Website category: sports
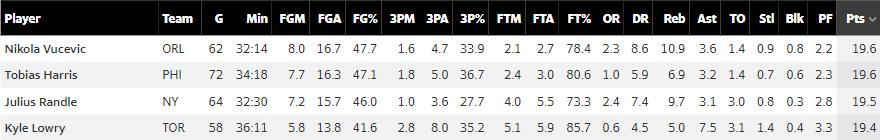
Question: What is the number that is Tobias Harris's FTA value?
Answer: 3.0

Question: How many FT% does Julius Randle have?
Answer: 73.3

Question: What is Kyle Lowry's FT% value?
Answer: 85.7

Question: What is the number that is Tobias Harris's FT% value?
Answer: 80.6

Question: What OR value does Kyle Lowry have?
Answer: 0.6

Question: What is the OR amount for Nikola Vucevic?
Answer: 2.3

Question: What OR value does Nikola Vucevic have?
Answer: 2.3

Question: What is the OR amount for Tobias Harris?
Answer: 1.0

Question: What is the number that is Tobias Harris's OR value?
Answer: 1.0

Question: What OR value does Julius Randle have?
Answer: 2.4

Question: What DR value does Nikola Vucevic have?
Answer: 8.6

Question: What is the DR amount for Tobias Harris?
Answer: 5.9

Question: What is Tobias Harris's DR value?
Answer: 5.9

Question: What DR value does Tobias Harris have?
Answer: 5.9

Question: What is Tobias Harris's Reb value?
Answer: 6.9

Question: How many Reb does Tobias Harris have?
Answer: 6.9

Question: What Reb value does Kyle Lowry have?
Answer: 5.0

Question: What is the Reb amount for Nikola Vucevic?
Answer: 10.9

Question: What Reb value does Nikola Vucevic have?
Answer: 10.9

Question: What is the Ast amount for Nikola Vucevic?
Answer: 3.6

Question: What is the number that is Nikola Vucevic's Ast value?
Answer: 3.6

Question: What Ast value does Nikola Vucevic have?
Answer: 3.6

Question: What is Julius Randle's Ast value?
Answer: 3.1

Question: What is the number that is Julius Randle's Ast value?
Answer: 3.1

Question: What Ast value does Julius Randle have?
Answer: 3.1

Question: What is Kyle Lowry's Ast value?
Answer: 7.5

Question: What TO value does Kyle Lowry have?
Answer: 3.1

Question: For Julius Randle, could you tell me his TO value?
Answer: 3.0

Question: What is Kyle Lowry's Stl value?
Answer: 1.4

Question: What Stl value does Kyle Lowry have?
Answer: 1.4

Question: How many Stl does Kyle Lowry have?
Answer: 1.4

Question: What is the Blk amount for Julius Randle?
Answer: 0.3

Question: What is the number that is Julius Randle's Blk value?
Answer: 0.3

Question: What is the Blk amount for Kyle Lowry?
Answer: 0.4

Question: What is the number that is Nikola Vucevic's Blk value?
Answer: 0.8

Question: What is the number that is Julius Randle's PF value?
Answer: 2.8

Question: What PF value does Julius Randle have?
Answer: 2.8

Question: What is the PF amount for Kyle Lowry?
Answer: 3.3

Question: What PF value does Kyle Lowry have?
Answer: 3.3

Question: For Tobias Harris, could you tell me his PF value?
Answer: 2.3

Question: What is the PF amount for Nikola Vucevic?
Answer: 2.2

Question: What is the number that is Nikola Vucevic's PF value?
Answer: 2.2

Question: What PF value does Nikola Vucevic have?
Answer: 2.2

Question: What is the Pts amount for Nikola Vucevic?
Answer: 19.6

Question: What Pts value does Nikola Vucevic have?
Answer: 19.6

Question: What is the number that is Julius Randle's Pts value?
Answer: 19.5

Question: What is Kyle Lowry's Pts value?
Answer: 19.4

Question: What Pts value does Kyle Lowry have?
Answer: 19.4